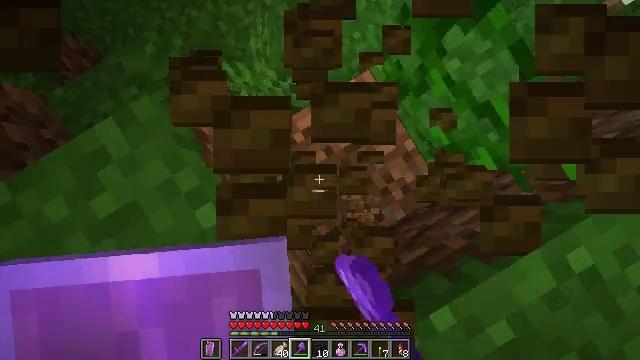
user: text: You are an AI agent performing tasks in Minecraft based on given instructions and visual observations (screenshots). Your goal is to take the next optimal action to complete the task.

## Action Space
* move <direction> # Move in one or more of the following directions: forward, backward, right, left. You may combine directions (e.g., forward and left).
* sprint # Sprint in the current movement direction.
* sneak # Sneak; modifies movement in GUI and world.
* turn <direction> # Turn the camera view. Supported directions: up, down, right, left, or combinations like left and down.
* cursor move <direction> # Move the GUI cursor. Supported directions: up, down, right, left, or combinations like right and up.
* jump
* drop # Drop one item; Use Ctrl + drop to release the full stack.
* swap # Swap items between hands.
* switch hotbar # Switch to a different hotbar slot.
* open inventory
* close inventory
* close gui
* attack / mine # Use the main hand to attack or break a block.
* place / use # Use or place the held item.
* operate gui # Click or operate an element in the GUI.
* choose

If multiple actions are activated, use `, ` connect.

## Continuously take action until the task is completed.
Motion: motion action
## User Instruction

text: Break the jungle log to gather wood.
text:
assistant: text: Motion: attack / mine